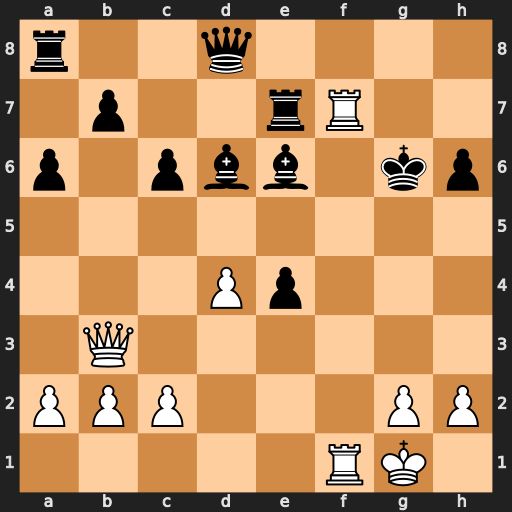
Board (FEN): r2q4/1p2rR2/p1pbb1kp/8/3Pp3/1Q6/PPP3PP/5RK1
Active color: w
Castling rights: -
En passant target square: -
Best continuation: R1f6+ Kh5 Qe3